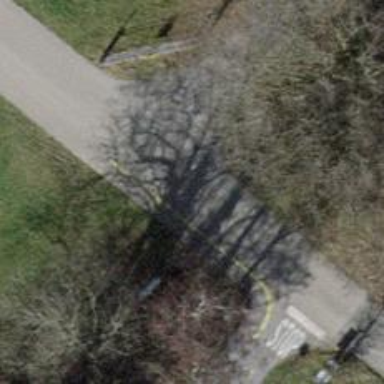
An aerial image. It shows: Unclassified road with asphalt surface.